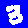
Digit: 3